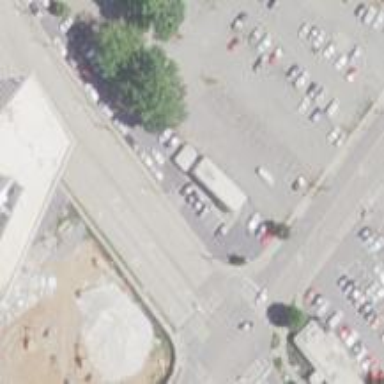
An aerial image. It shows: Car rental facility.